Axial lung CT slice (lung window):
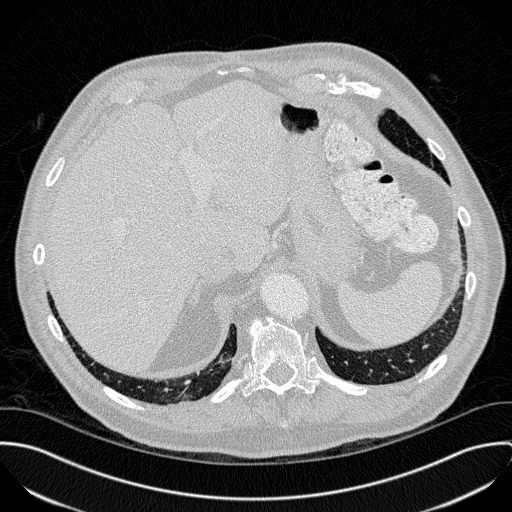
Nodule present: no